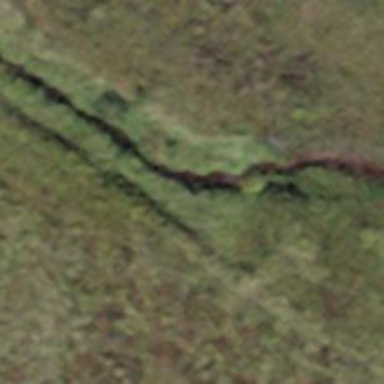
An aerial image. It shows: Ditch in the surroundings.